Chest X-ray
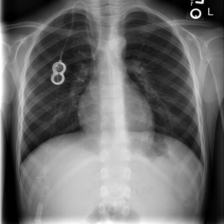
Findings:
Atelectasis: negative
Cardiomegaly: negative
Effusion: negative
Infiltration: negative
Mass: negative
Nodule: negative
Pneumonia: negative
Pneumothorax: negative
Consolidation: negative
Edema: negative
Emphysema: negative
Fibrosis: negative
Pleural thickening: negative
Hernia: negative